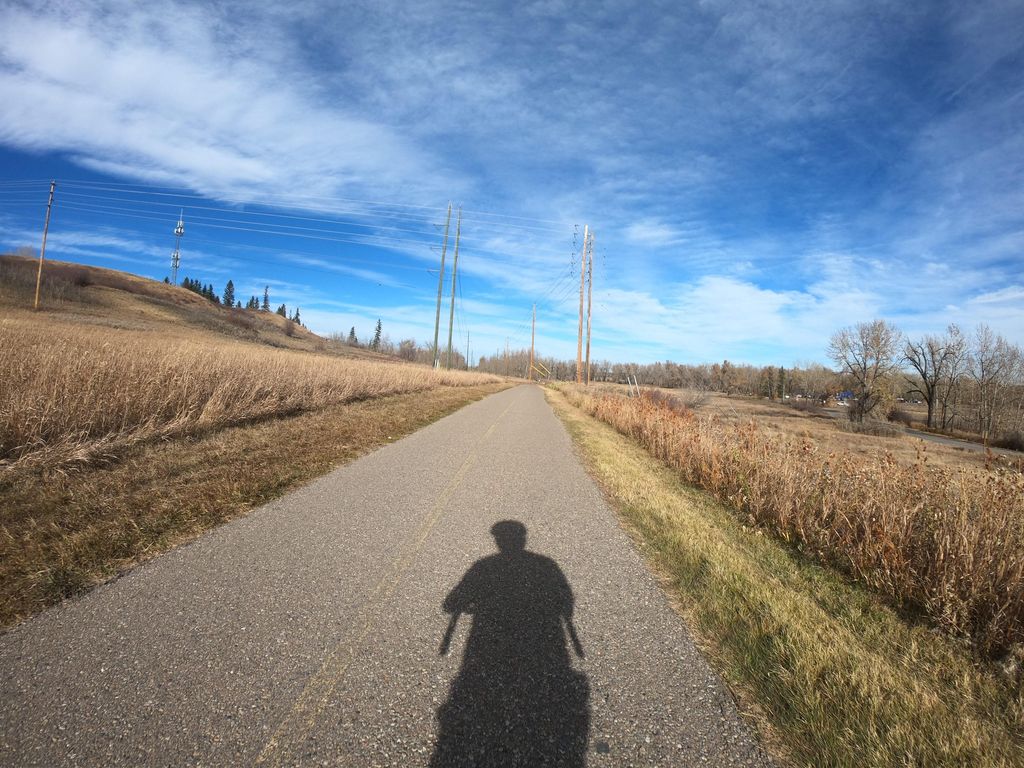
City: calgary